Question: I have a button, and when I click on that button, it will being me to 'user/create'. I'm clueless trying to debug why my 'show()' function is executing rather than my create function.

# Route
'''
// Auth Group
$router->group(['middleware' => 'auth'], function() {
//Users
Route::get('user/{id}', array('before' =>'profile', 'uses'=>'UserController@show'));
});
'''
---
'''
// Auth and Admin Group
$router->group(['middleware' => ['auth', 'admin']], function() {
Route::get('user/create', array('as'=>'user.create', 'uses'=>'UserController@create'));
});
'''
Obviously, I set 'user/create' to call the function.
---
# UserController
- I have no idea why this function get executed.
'''
public function show($id)
{
dd("I'm inside the show function ");
$user = User::findOrFail($id);
return View::make('users.show')
->with('user', $user);
}
'''
---
- suppose to call this function
'''
// Bring up create form for Aveniros user
public function create(){
return View::make('users.create');
}
'''
---
Does anybody know why ?
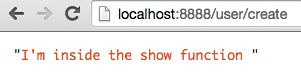
Answer: Note that '/user/create' matches the route 'Route::get('user/{id}', array());'
You can add a costraint to user 'id' so that only integers will be matched:
'''
Route::get('user/{id}', array(
'before' =>'profile',
'uses'=>'UserController@show'
))->where('id', '[0-9]+');
'''
Also you can interchange the order of your routes so that 'Route::get('/user/create')' will be matched FIRST.